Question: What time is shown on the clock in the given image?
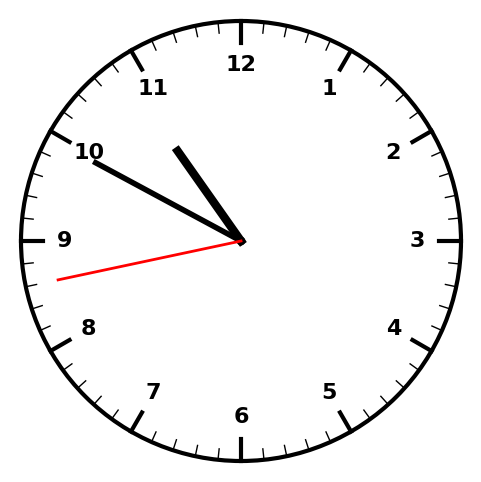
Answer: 10:49:43